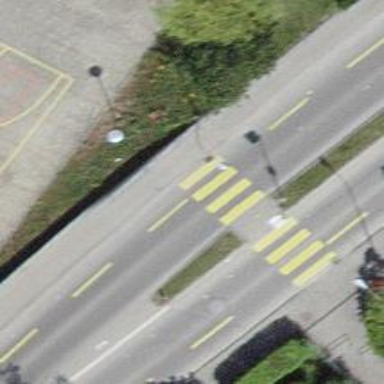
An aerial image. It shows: Uncontrolled road crossing with pedestrian island.